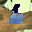
Label: 6